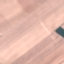
Land use / land cover: AnnualCrop